Question: I have to signals as shown below and I need to detect if one signal is increasing in amplitude and another in decreasing at the a specific time window and vice versa. I tried findpeaks function but it didn't detect the big peak shown below .. it detects all the small peaks which I don't need them.. any help?

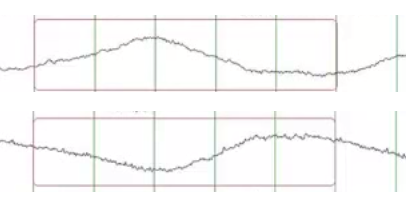
Answer: using 'sign(diff(signal))' can help, you can use 'sgolayfilt' for noise reduction.
'''
L = 100;
Fs = 50;
t = (0 : L - 1) / Fs ;
n = .3 * rand([1 L]);
s1 = sin(2 * pi * .8 * t) + n;
s2 = cos(2 * pi * .8 * t) + n;
subplot(311)
plot(t,s1,'b'); hold on
plot(t,s2,'m');
subplot(312)
s1 = sgolayfilt(s1,3,13);
s2 = sgolayfilt(s1,3,13);
t(end) = [];
plot(t,sign(diff(s1)),'b')
ylim([-2 2])
subplot(313)
plot(t,sign(diff(s2)),'m')
ylim([-2 2])
'''

If your signals are clean then the results will be better.